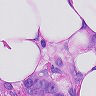
Metastatic tissue present: yes